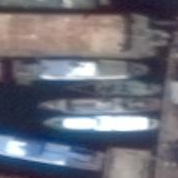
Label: civil